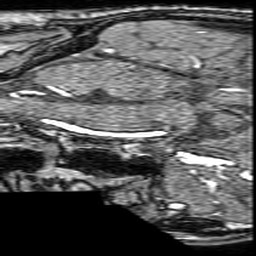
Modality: angio
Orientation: sagittal
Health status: ill
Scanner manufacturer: philips
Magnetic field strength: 3 T
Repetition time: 0.01851 s
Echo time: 0.00345 s